Question: In the 'signUp' form I am creating, I am pre-populating the 'date-of-birth field' to "yesterday".
But the 'scroll down menu' for year is limited to 9 years. how can I increase the number of years to show up. It must not be limited. I have attached the image. you can see that there is an 'option to choose' only among those nine years. Any ideas how to fix this?
'signups/forms.py:'
'''
from django import forms
from signups.models import SignUp
import datetime
from django.forms.extras.widgets import SelectDateWidget
def yesterday():
yesterday = (datetime.date.today() - datetime.timedelta(1))
return yesterday
class SignUpForm(forms.ModelForm):
date_of_birth = forms.DateField(widget=SelectDateWidget(), initial=yesterday)
class Meta:
model=SignUp
'''
'signups/models.py:'
'''
from django.db import models
from django.utils.encoding import smart_unicode
from blogapp.models import Post
class SignUp(models.Model):
#null in database
first_name=models.CharField(max_length=100,null=True,blank=True)
last_name=models.CharField(max_length=100,null=True,blank=True)
#default is null=false, blank=false, email is necessary
email=models.EmailField(unique=True)
#when created make timestamp but not when updated
timeStamp=models.DateTimeField(auto_now_add=True,auto_now=False)
updated=models.DateTimeField(auto_now_add=False,auto_now=True)
is_active=models.BooleanField()
date_of_birth=models.DateTimeField()
myPosts=models.ManyToManyField(Post)
def __unicode__(self):
return smart_unicode(self.email,encoding='utf-8',strings_only=False,errors='strict')
'''
'signup/views.py:'
'''
def signup_view(request):
form=SignUpForm(request.POST or None)
if form.is_valid():
save_it=form.save(commit=False)
save_it.save()
messages.success(request, "Thank you for signing up")
return HttpResponseRedirect("/accounts/register_success")
else:
args={}
args['form']=form
return render(request,"signup.html",args)
'''
'templates/signup.html:'
'''
{% extends "base.html" %}
{% block content %}
<h2>Join Now</h2>
<form action="" method="post">{% csrf_token %}
{{ form.as_p }}
<input type="submit" value="register"/>
</form>
{% endblock %}
'''

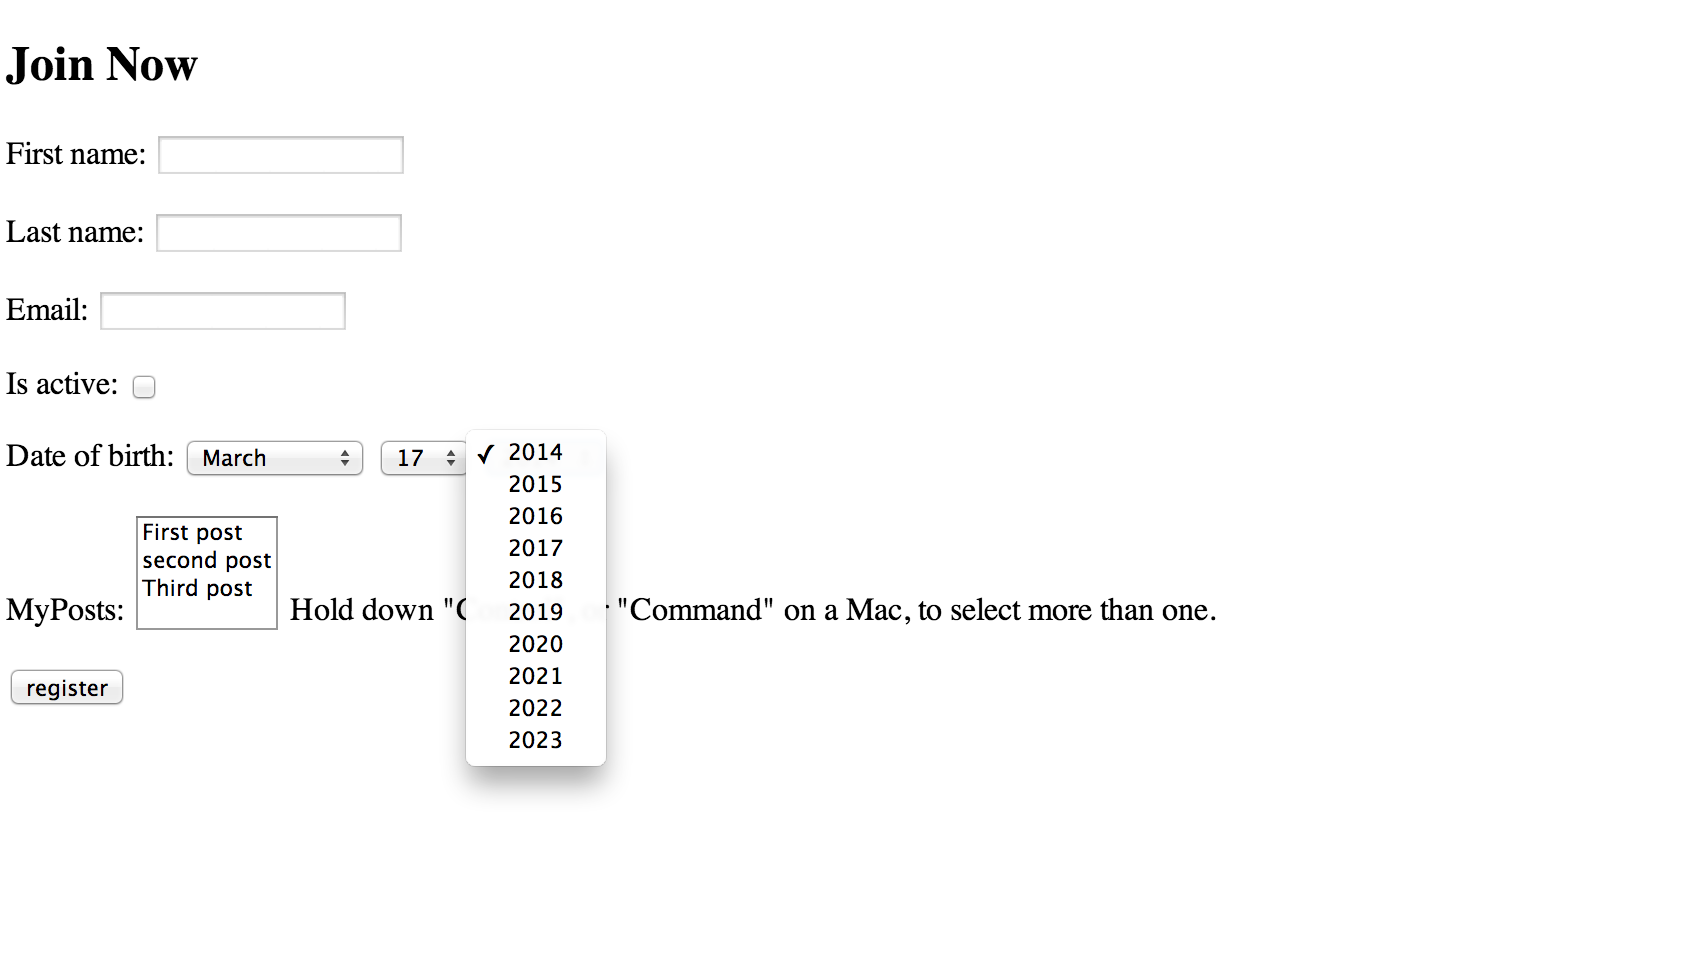
Answer: You can pass a years argument into SelectDateWidget as follows:
'''
SelectDateWidget(years=range(1900, 2100))
'''
Although this will not accept an infinite range, under most circumstances it should do.
<URL>
If you wanted to dynamically change the range with time, you could do something similar to this:
'''
from datetime import datetime
## range would be the difference between the current year,
## and the farthest year into the future or past you would want to include.
date_range = 100
this_year = datetime.now().year
### django code here ###
SelectDateWidget(years=range(this_year - date_range, this_year + date_range))
'''